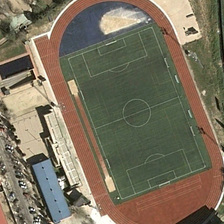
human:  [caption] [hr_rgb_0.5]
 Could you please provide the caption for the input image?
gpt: a playground with a football field in it is near a road .

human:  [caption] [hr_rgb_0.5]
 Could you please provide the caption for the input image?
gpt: a playground with a football field in it is near a road .

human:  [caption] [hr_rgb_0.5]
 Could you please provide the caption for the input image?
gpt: a playground with a football field in it is near a road .

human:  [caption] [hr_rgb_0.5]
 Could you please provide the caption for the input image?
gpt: a playground with a football field in it is near a road .

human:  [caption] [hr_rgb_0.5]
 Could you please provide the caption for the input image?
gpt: a playground with a football field in it is near a road .